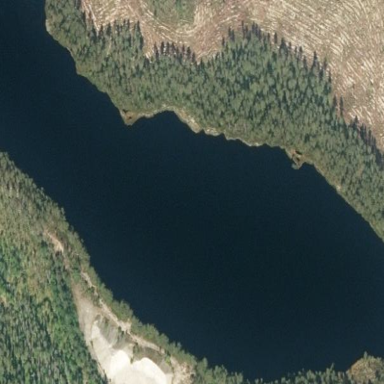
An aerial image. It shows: Lake with natural water.